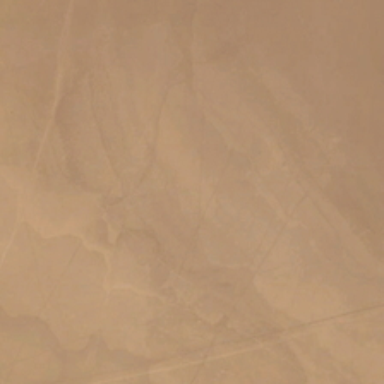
It is a large piece of yellow desert .